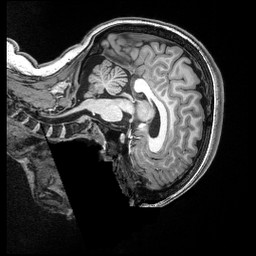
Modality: T1w
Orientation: sagittal
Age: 20
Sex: female
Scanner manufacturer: siemens
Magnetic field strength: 3 T
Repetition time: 2.5 s
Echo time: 0.00343 s